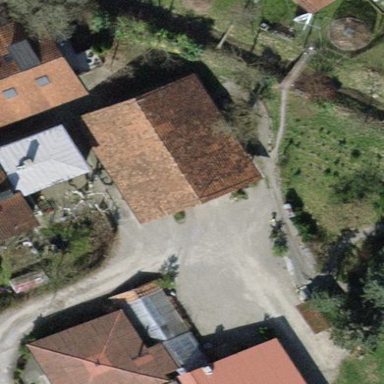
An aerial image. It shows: Gabled roof on farm auxiliary building.